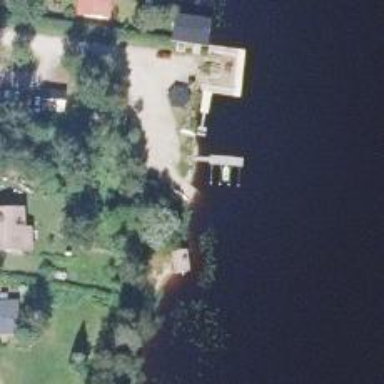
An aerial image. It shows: Slipway on leisure land.